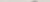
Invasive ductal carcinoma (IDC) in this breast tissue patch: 0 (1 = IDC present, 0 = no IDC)